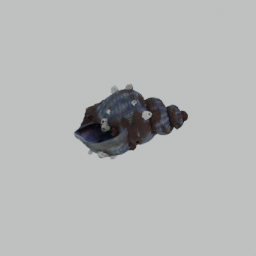
Label: animals